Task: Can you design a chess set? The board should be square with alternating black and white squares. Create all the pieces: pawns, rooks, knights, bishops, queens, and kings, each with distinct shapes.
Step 3888:
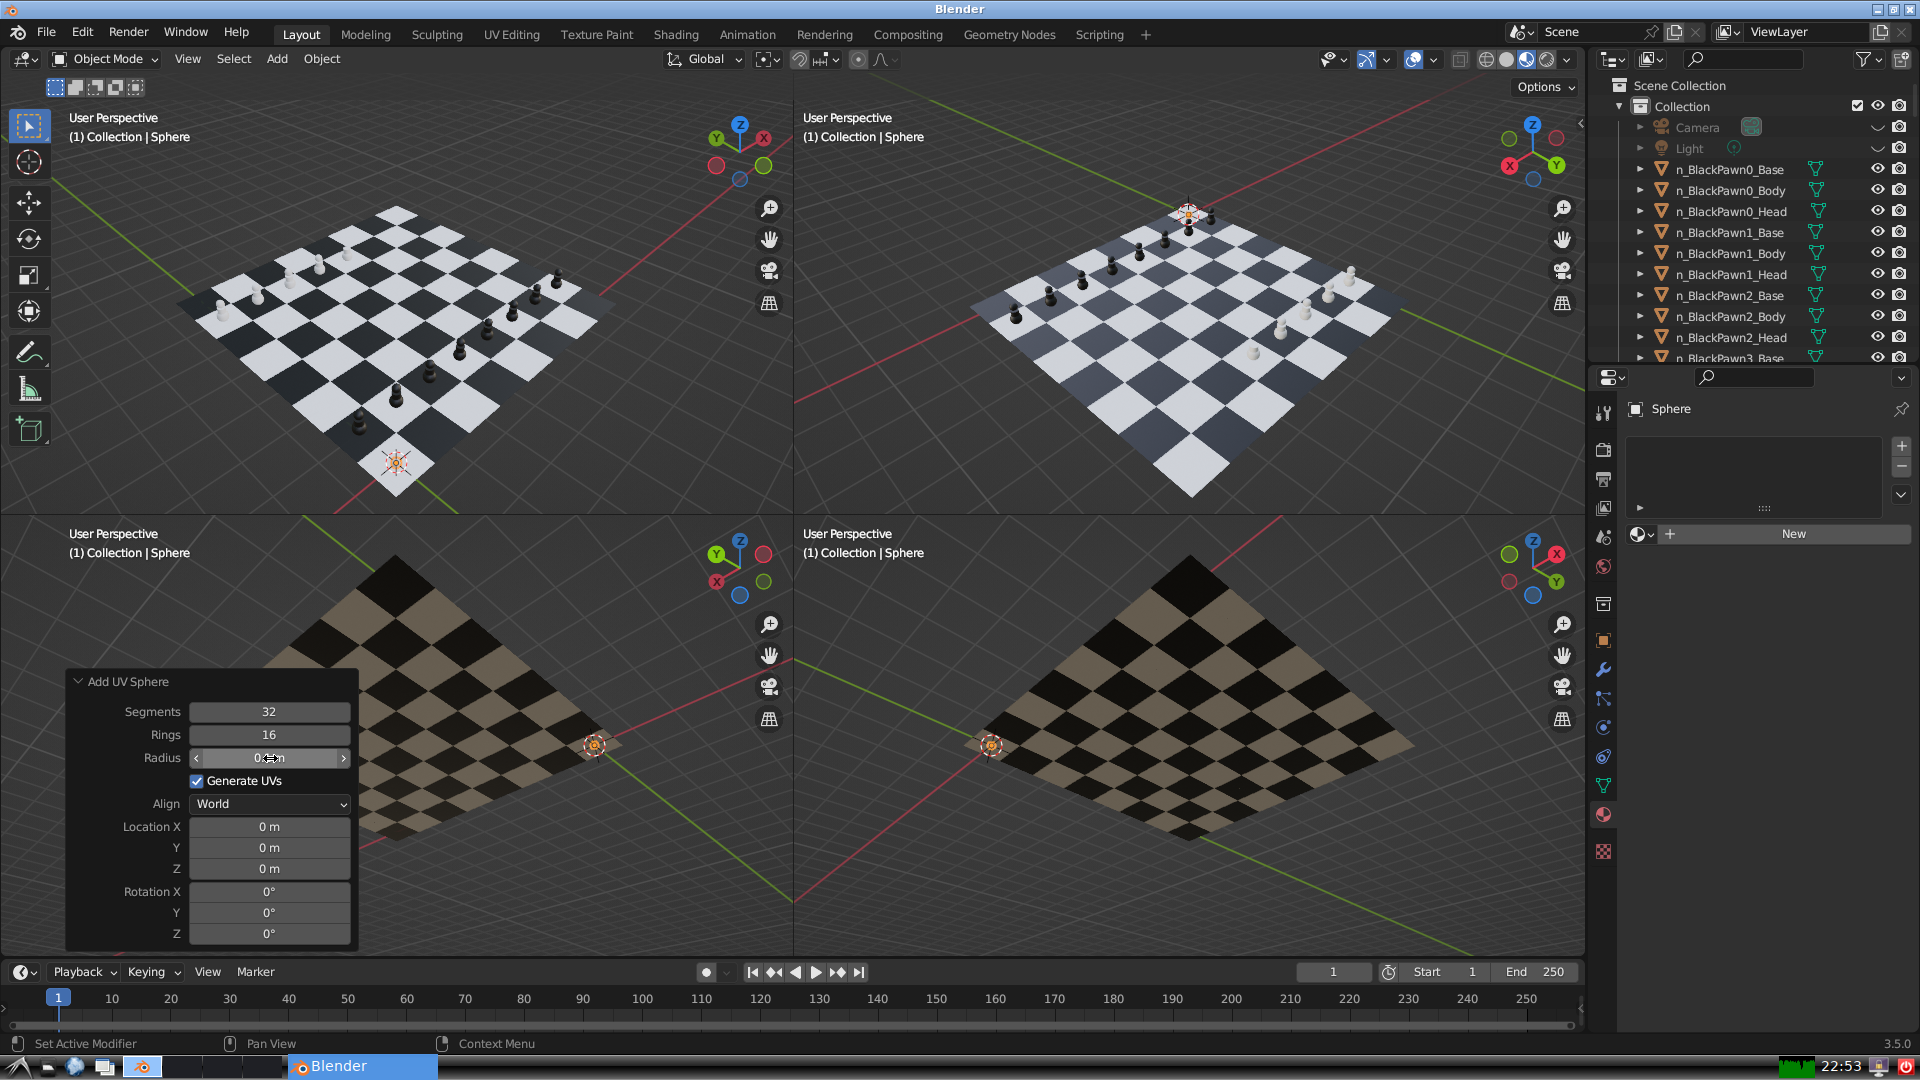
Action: {"mouse_move": [960, 540]}